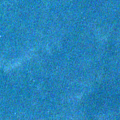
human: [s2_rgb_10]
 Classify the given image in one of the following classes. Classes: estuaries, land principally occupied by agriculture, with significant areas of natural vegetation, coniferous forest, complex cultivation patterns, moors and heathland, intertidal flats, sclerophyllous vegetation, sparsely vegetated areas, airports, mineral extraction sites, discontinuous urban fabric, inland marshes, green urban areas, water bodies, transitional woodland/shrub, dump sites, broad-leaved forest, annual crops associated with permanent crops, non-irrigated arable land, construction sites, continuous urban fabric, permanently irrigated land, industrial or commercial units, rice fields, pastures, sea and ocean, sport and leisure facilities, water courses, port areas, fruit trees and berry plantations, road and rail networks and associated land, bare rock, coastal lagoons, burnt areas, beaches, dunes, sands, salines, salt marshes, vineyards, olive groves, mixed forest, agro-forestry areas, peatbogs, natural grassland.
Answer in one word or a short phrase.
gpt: sea and ocean